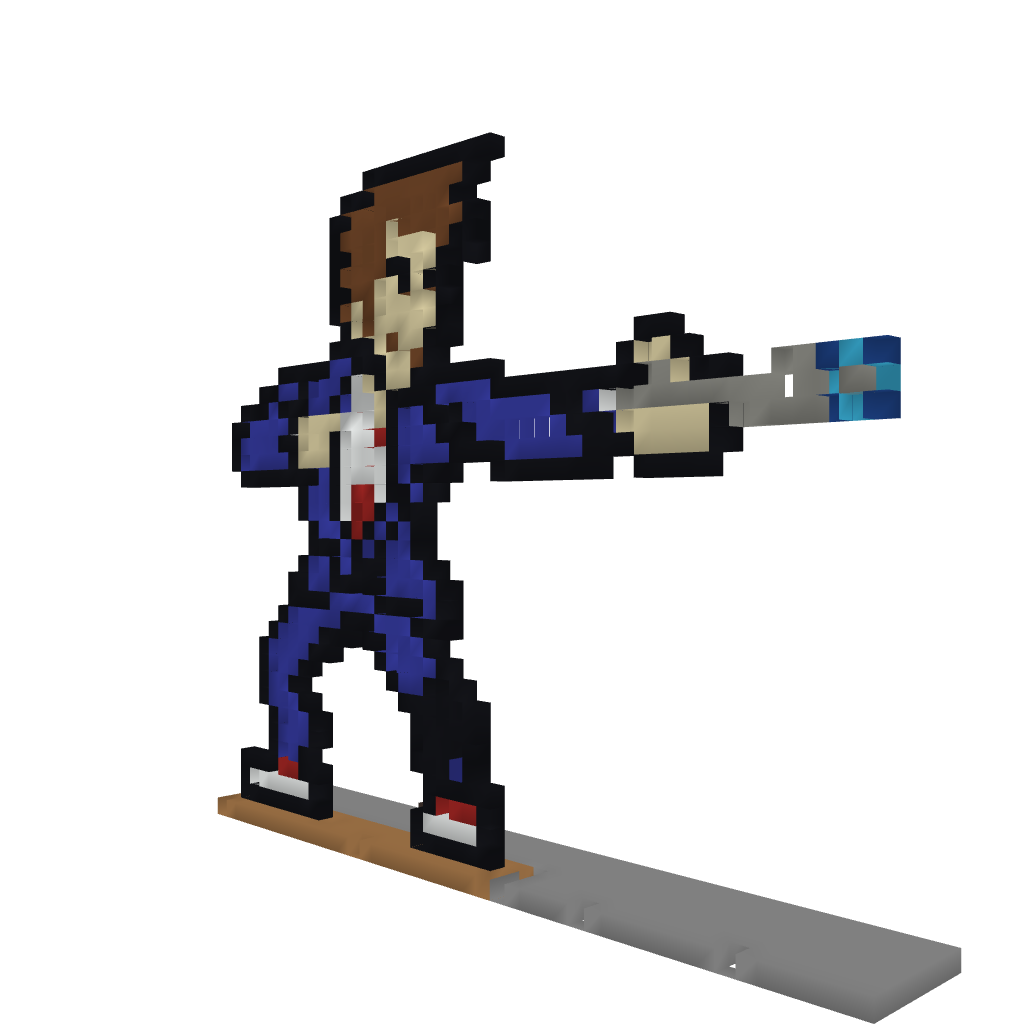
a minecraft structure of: The 10th Doctor